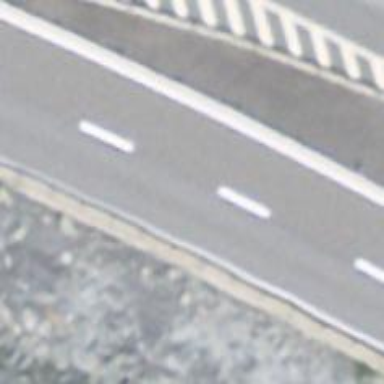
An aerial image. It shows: Primary road with asphalt surface.